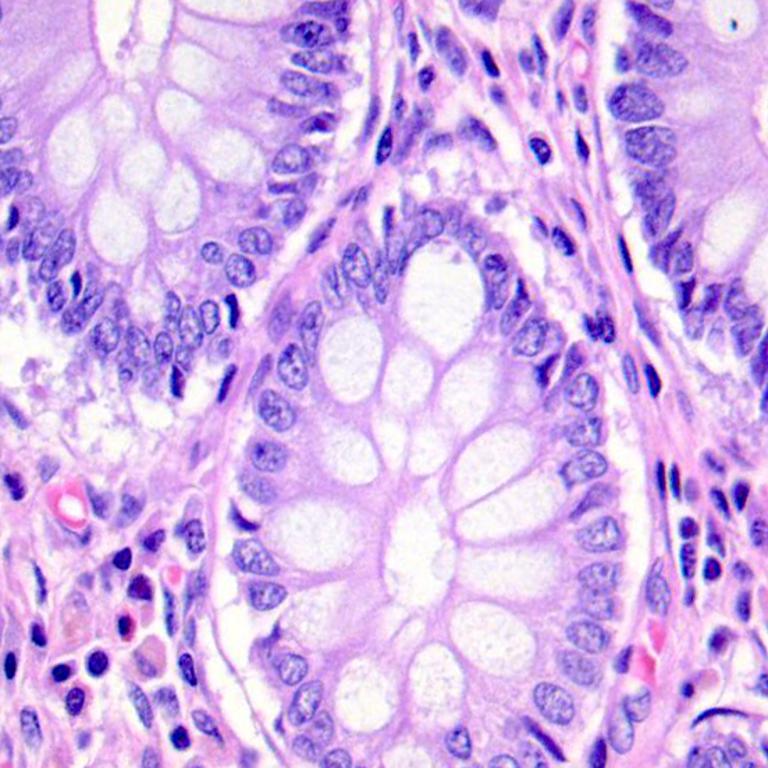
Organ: colon
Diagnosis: benign